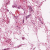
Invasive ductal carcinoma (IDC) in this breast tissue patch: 0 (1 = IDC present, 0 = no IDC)